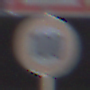
Verkehrszeichen: Geschwindigkeit100
Zusatzzeichen oben: KurveRechts
Umgebung: Outdoor, Suburban
Tageszeit: Night
Wetter: PartlyCloudy
Licht: Artificial
Jahreszeit: NotSpecified
Kontrast: HighContrast